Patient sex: F
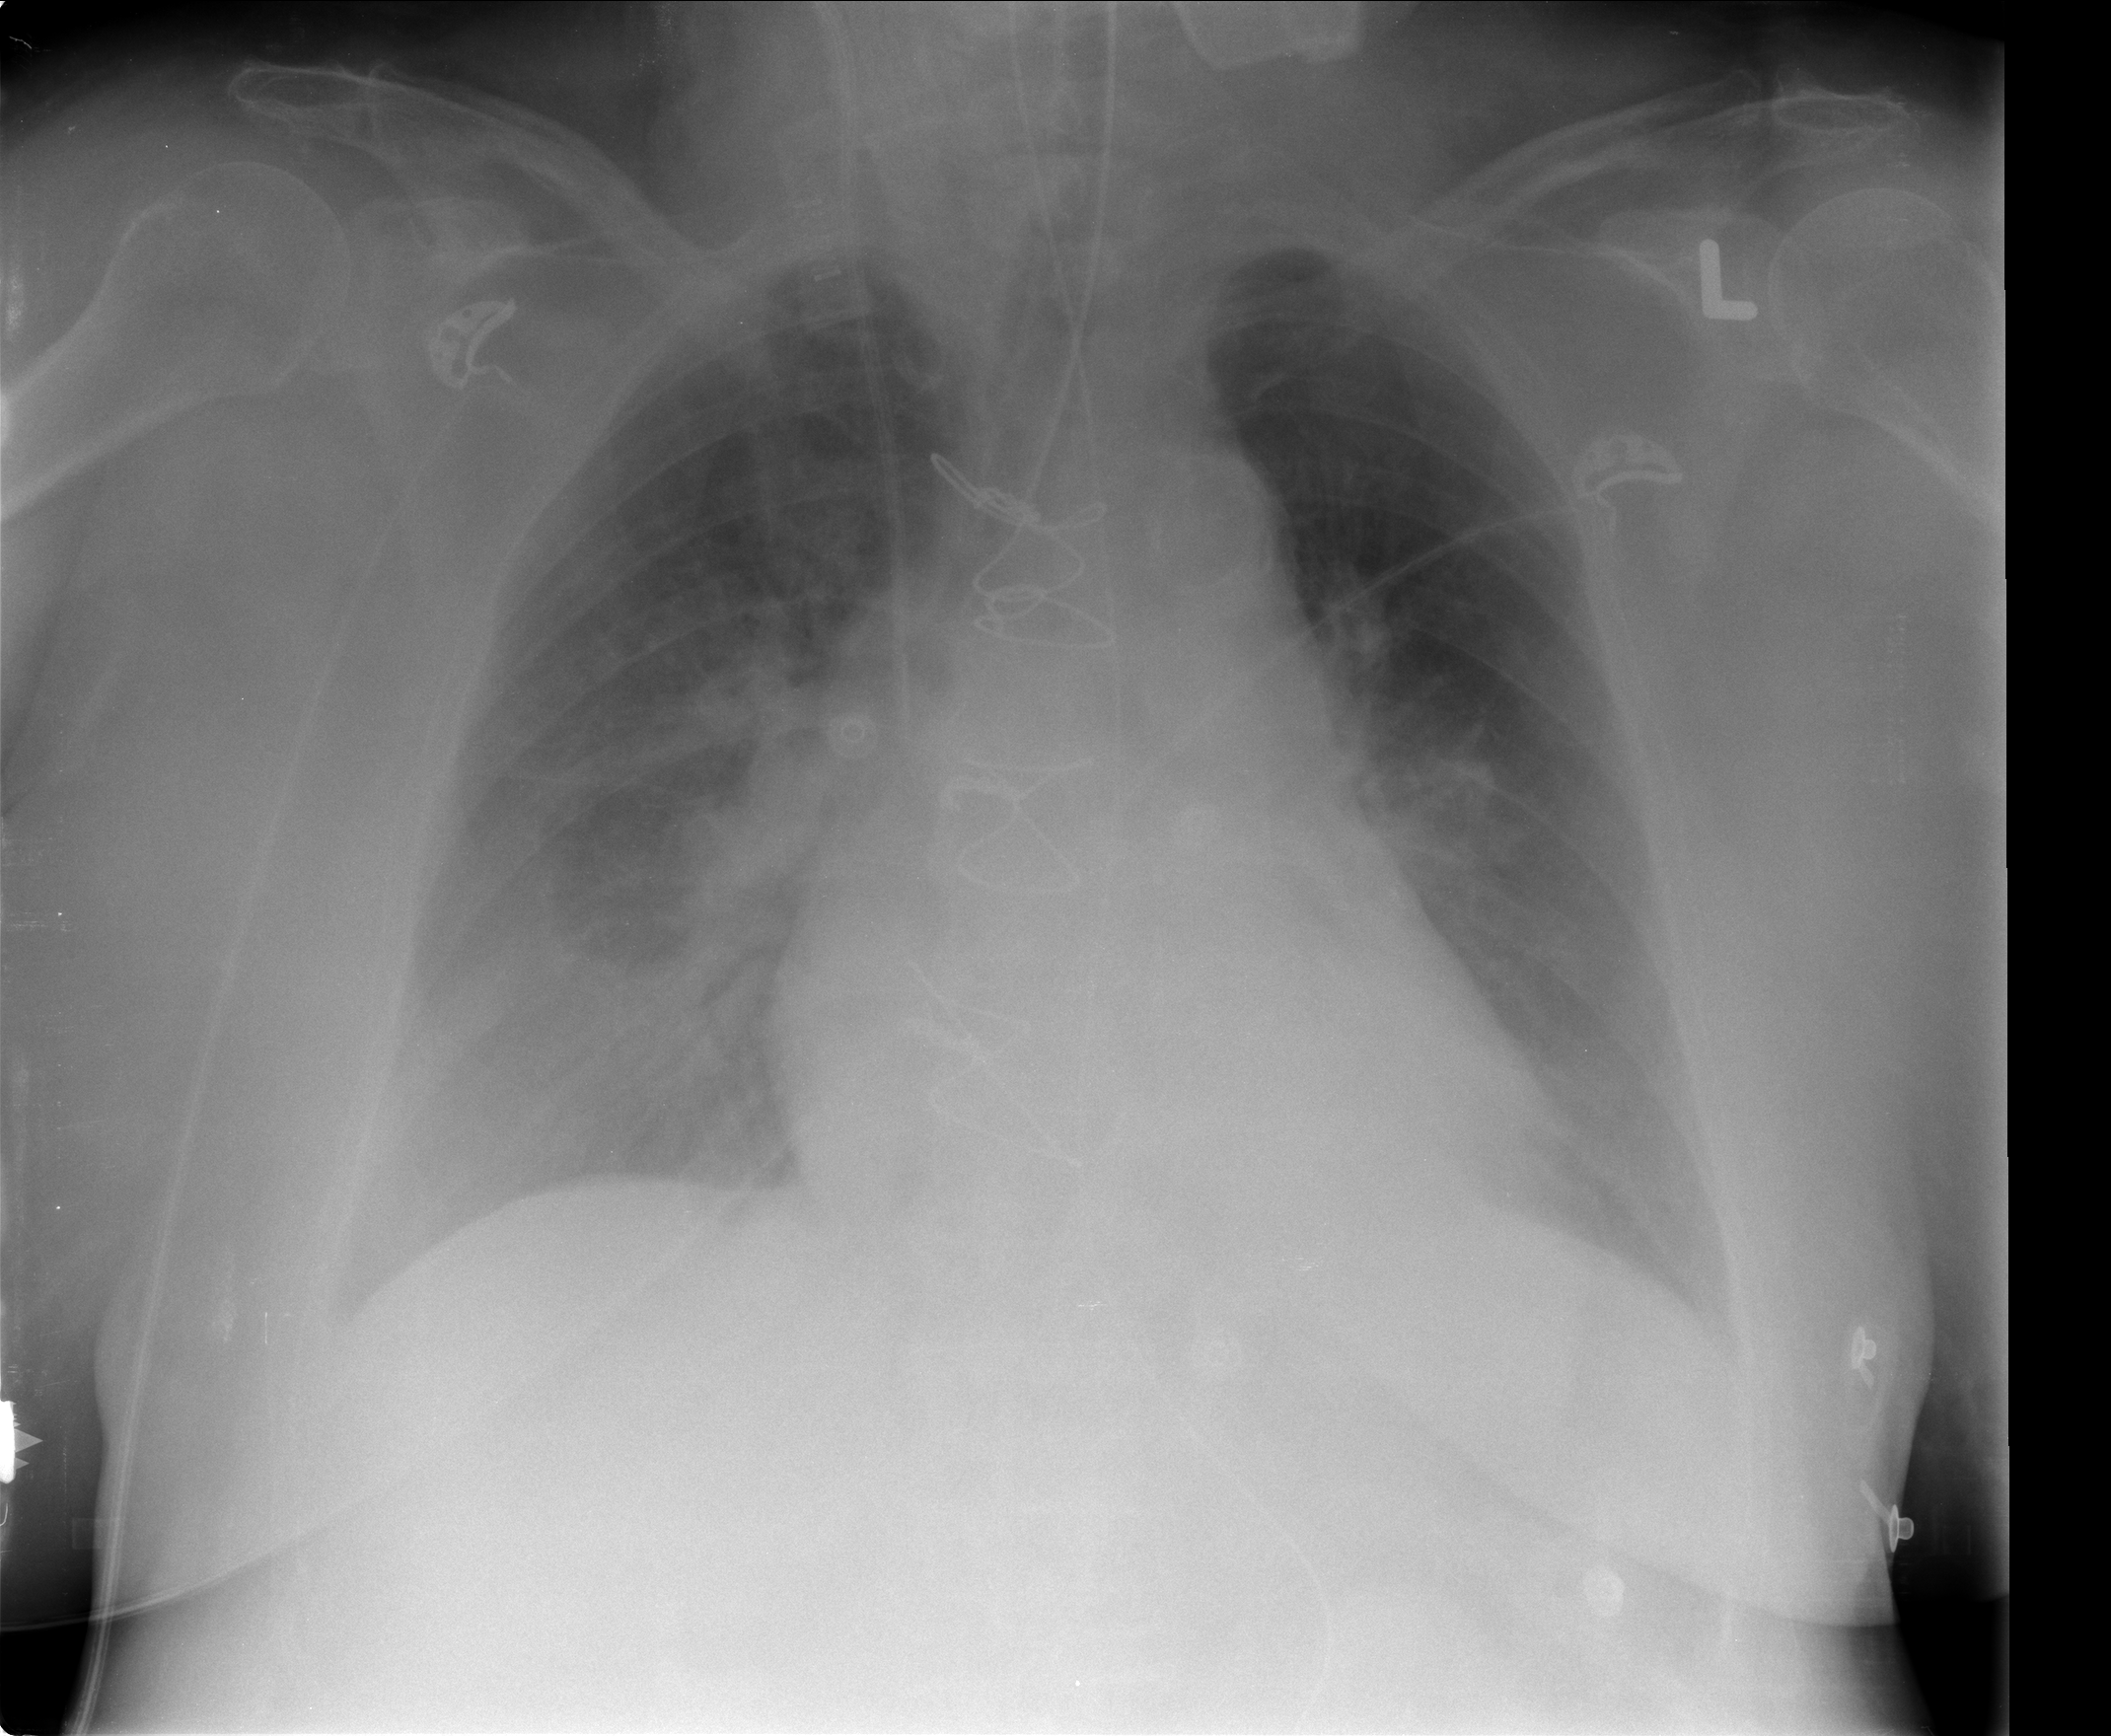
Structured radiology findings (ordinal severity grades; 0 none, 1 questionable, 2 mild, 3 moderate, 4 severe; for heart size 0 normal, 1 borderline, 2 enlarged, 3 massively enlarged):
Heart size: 2
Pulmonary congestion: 2
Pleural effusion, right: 0
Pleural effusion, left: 0
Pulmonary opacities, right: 0
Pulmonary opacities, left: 0
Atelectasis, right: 2
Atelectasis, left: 2